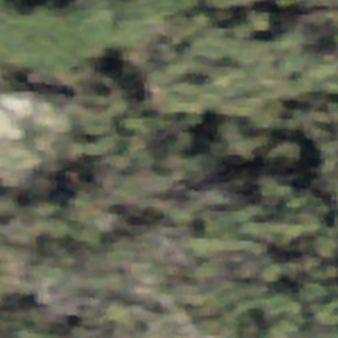
Label: other